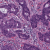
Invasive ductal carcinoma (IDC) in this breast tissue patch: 1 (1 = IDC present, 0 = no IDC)